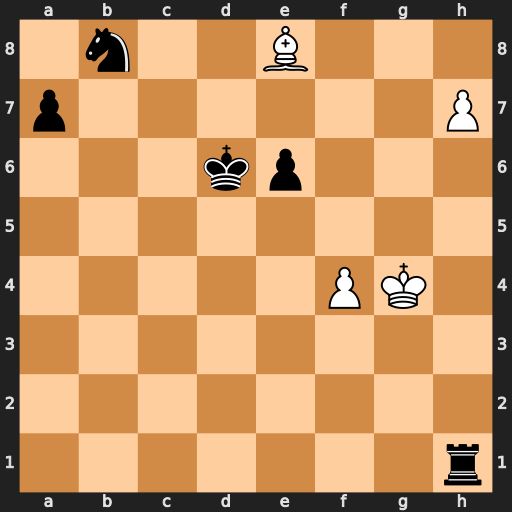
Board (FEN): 1n2B3/p6P/3kp3/8/5PK1/8/8/7r
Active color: w
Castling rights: -
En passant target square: -
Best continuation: Bh5 Nc6 h8=Q